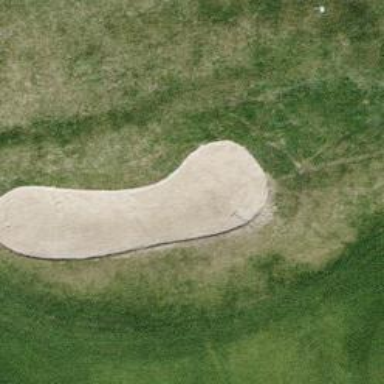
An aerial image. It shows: Sand bunker on golf course.